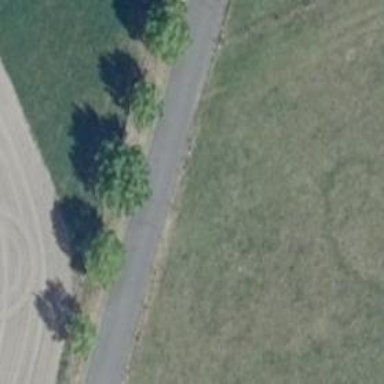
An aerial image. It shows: Evergreen broadleaved tree.